Field crop: tomato
Growth stage: 1
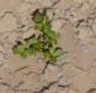
Species: portulaca